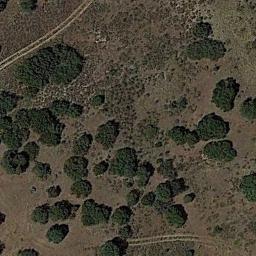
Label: chaparral